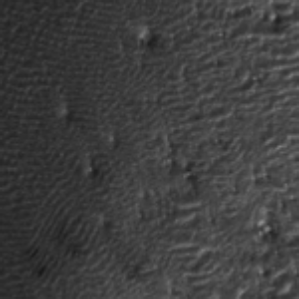
Label: frost